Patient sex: M
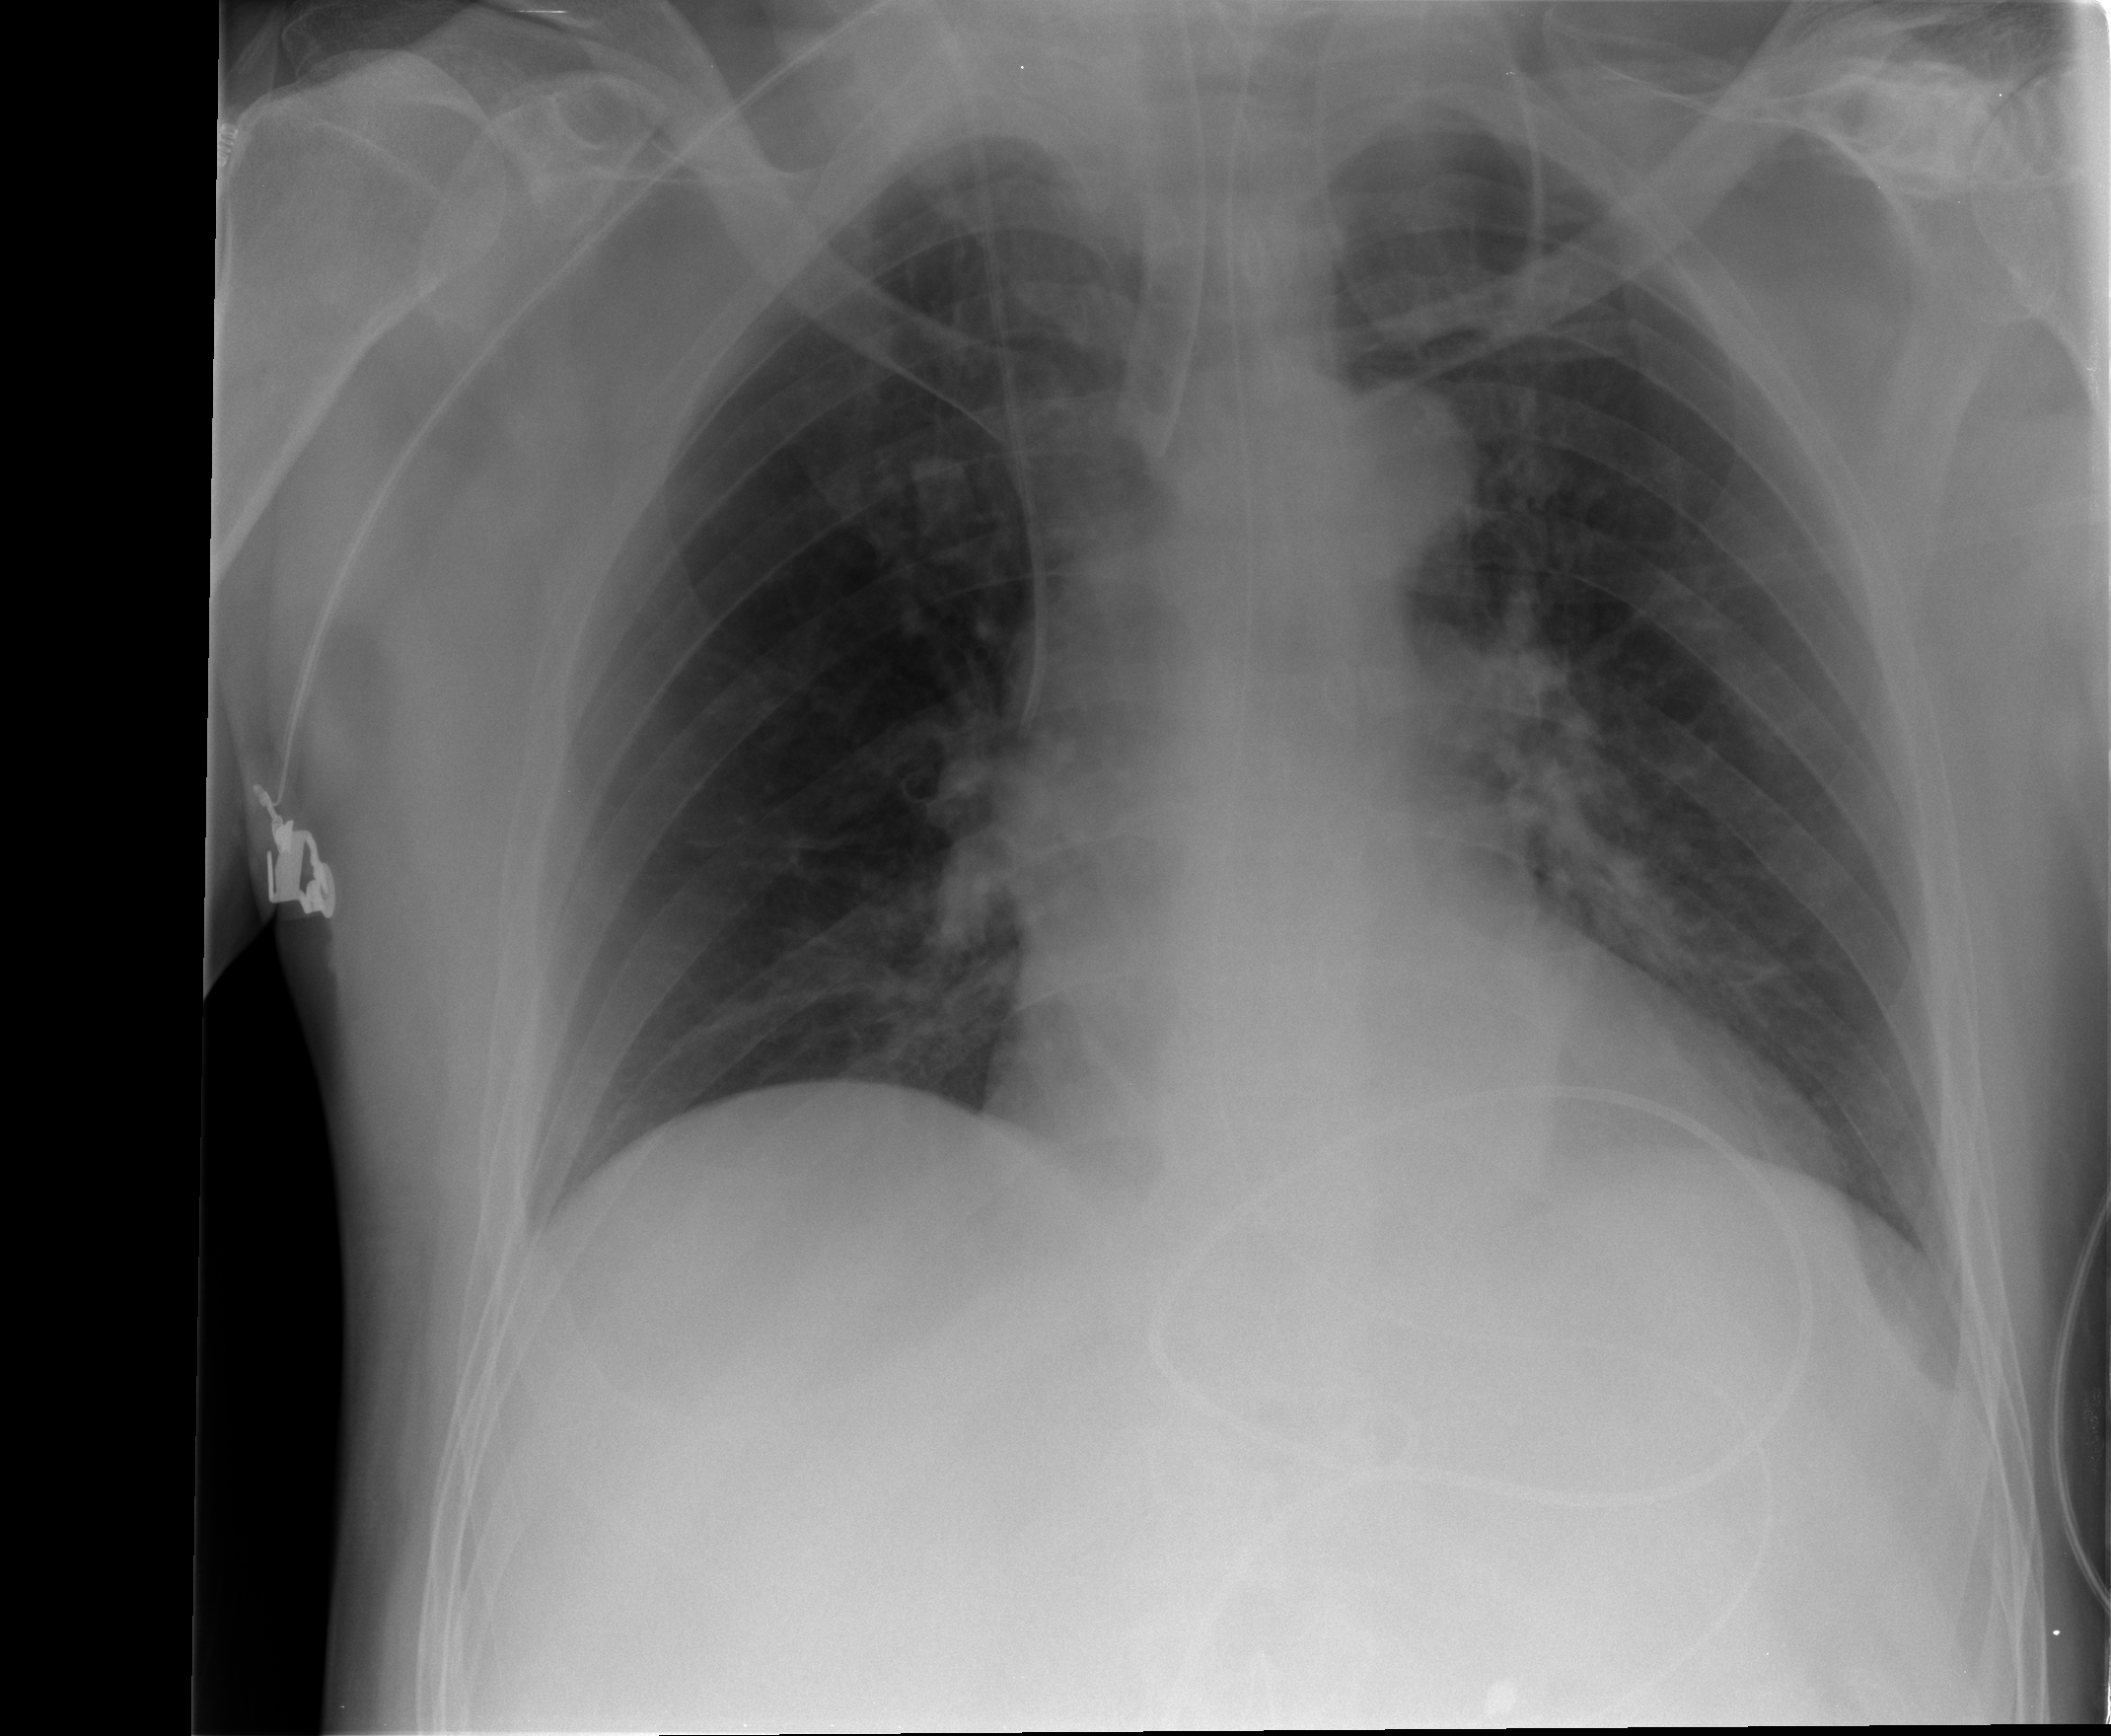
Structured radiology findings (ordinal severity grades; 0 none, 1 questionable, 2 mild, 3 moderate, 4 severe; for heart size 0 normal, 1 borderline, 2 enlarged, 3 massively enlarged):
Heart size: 0
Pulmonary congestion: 2
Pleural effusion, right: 0
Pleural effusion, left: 1
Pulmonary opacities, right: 0
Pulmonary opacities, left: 0
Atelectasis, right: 2
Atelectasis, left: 2